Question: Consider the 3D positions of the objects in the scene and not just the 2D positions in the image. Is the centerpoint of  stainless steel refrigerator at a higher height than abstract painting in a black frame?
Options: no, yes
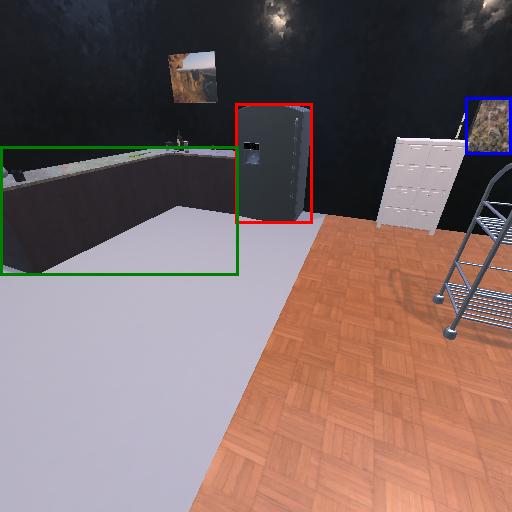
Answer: no